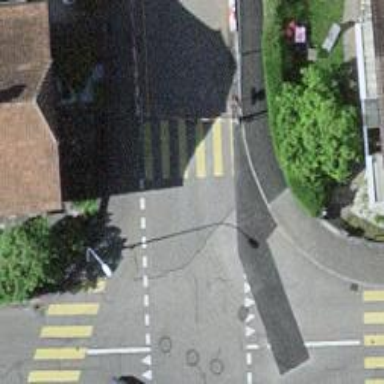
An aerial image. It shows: Zebra crossing on the road.